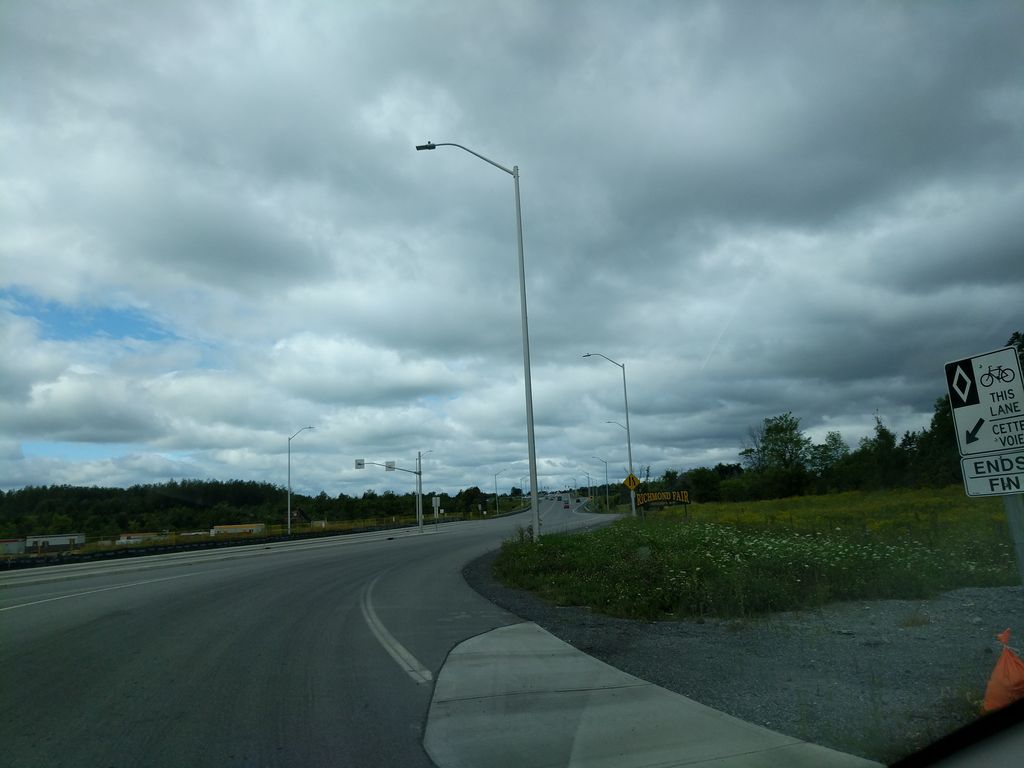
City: ottawa-gatineau